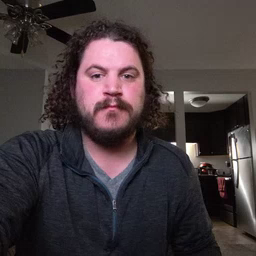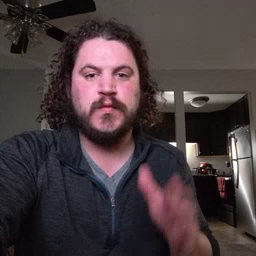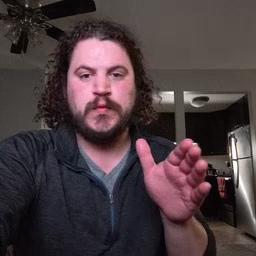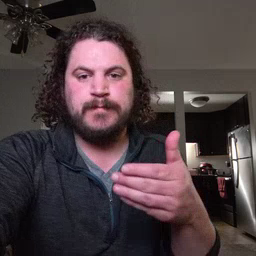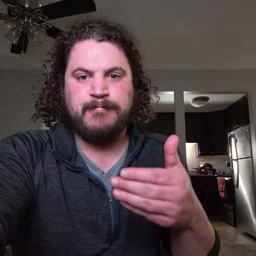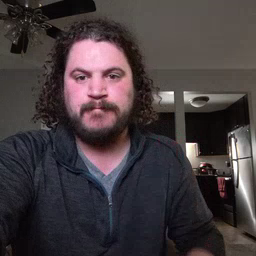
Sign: room